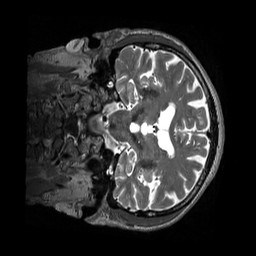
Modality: T2w
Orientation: coronal
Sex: male
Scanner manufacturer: siemens
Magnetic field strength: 3 T
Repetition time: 3.2 s
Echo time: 0.409 s